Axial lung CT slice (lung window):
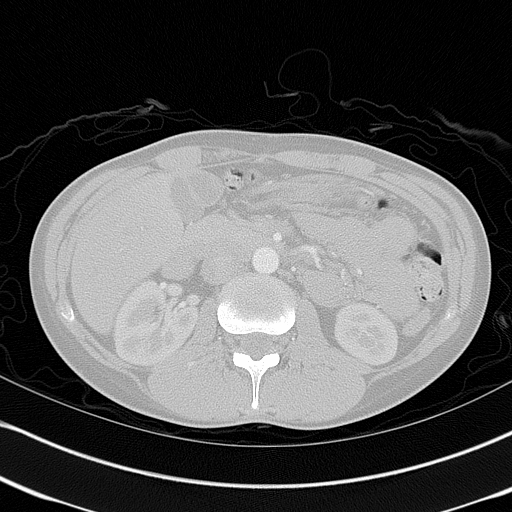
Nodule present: no